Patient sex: M
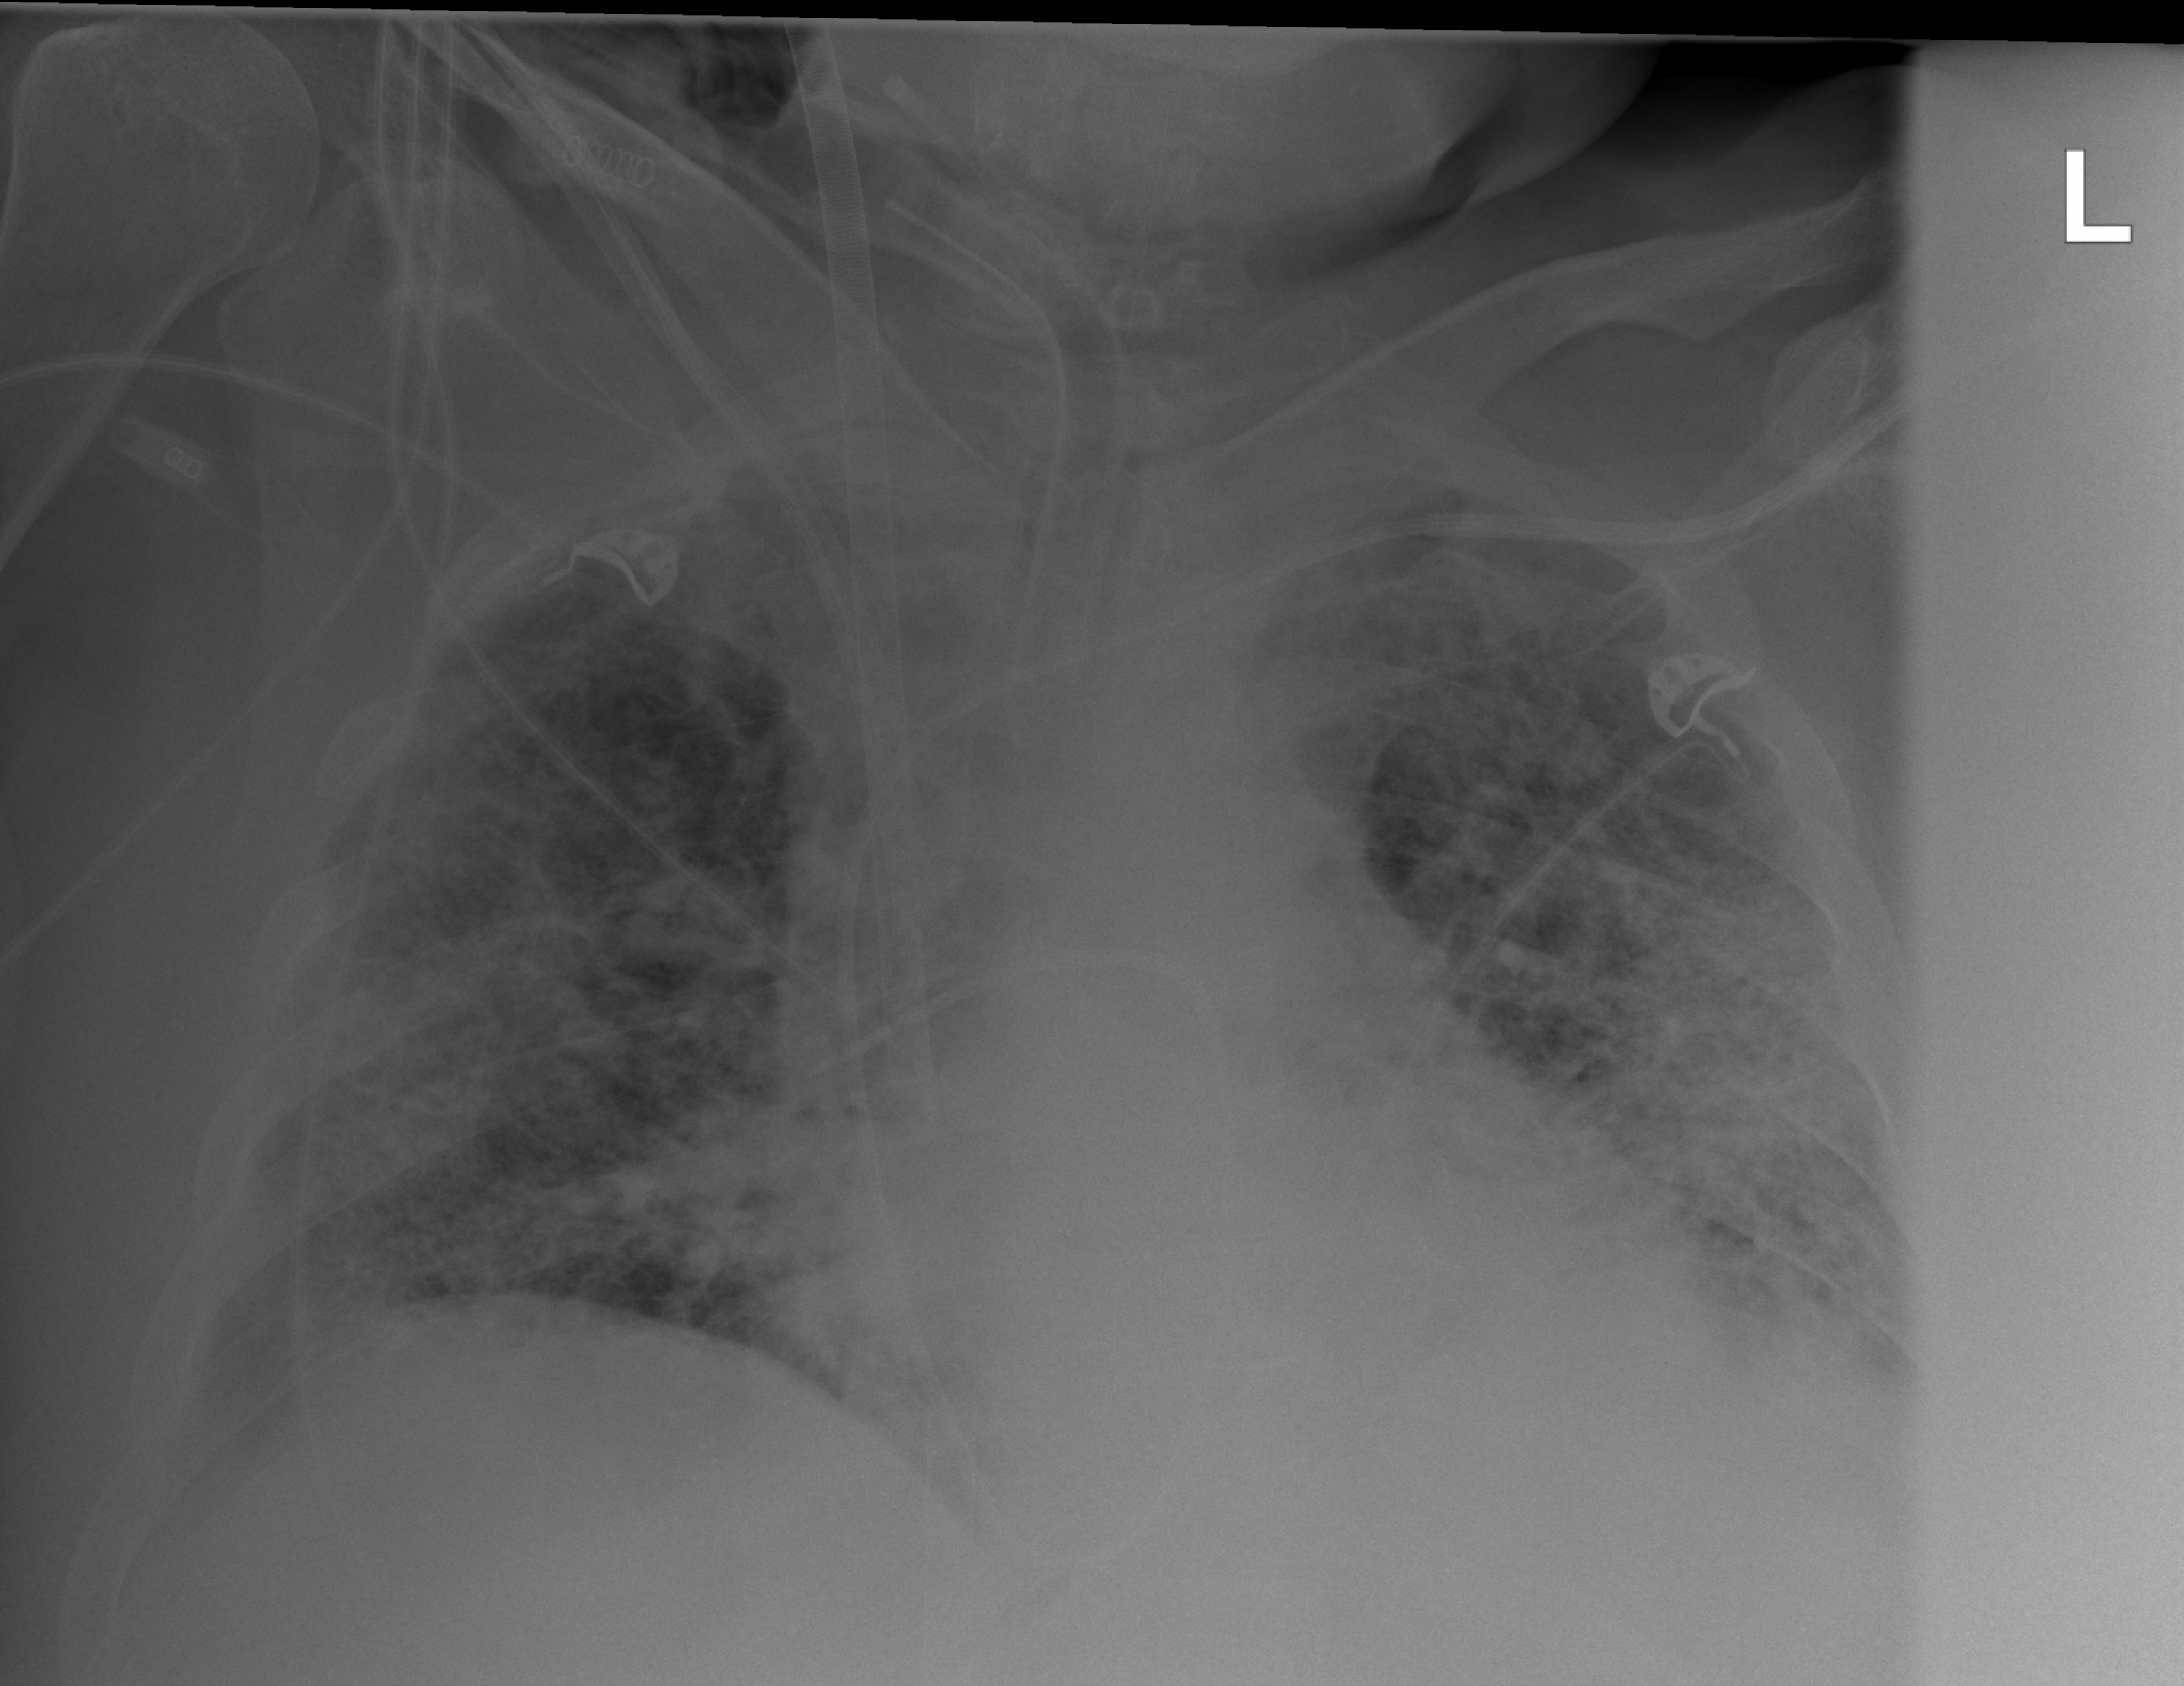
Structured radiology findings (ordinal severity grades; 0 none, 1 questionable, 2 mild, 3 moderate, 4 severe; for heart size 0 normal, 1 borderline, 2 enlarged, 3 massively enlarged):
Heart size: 2
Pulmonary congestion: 3
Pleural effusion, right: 2
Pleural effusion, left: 3
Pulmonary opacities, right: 4
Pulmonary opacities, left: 4
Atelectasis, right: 3
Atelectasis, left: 3